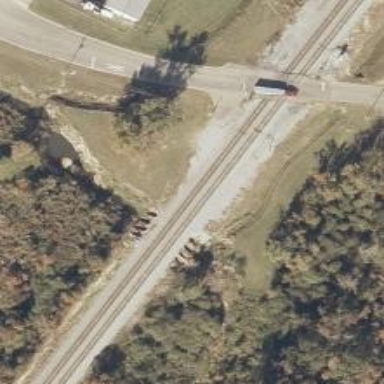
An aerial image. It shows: Railway siding with rails.